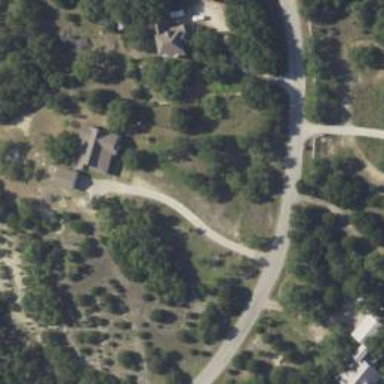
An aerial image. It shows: Driveway.